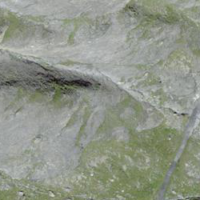
EUNIS habitat code: 31
Species observed at this site:
Saxifraga aizoides
Campanula thyrsoides
Parnassia palustris